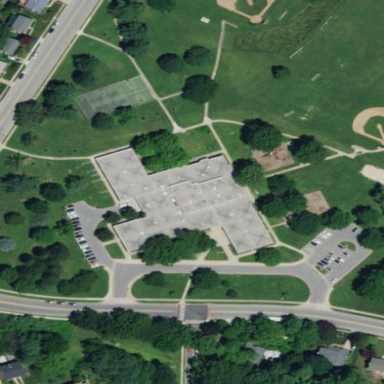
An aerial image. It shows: School building.